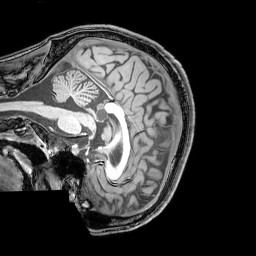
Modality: T1w
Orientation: sagittal
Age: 24
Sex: male
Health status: healthy
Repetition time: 0.081 s
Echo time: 0.037 s